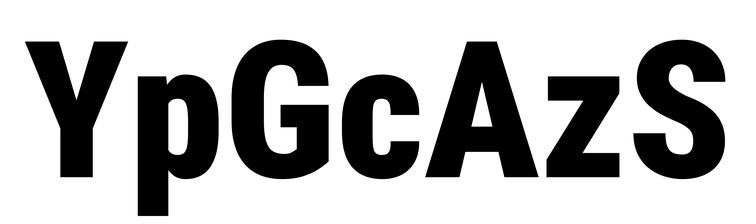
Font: Roboto_Condensed_Black